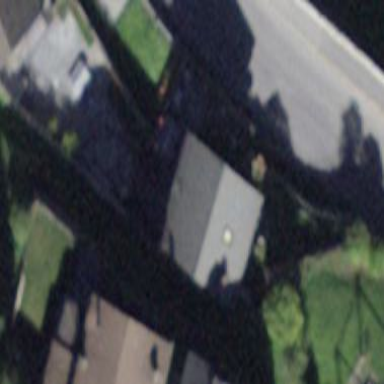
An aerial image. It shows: Detached building.